Interaction volume radius: 5 \u00c5
Interaction volume height: 30 \u00c5
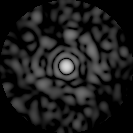
Disorder parameter: 0.8504